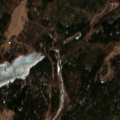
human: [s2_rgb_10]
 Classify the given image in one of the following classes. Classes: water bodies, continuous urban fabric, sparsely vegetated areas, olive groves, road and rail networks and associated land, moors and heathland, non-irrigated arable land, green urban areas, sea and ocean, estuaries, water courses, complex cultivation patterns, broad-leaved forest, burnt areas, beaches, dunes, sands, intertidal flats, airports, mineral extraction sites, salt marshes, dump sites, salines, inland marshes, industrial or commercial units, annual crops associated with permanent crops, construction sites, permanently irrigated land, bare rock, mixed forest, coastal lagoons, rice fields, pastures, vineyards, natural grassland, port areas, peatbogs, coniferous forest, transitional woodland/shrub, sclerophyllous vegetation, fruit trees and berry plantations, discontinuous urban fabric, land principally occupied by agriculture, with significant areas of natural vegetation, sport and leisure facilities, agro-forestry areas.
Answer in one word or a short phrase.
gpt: coniferous forest, mixed forest, transitional woodland/shrub